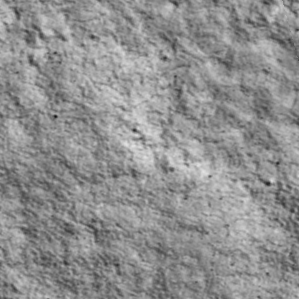
Label: non_frost